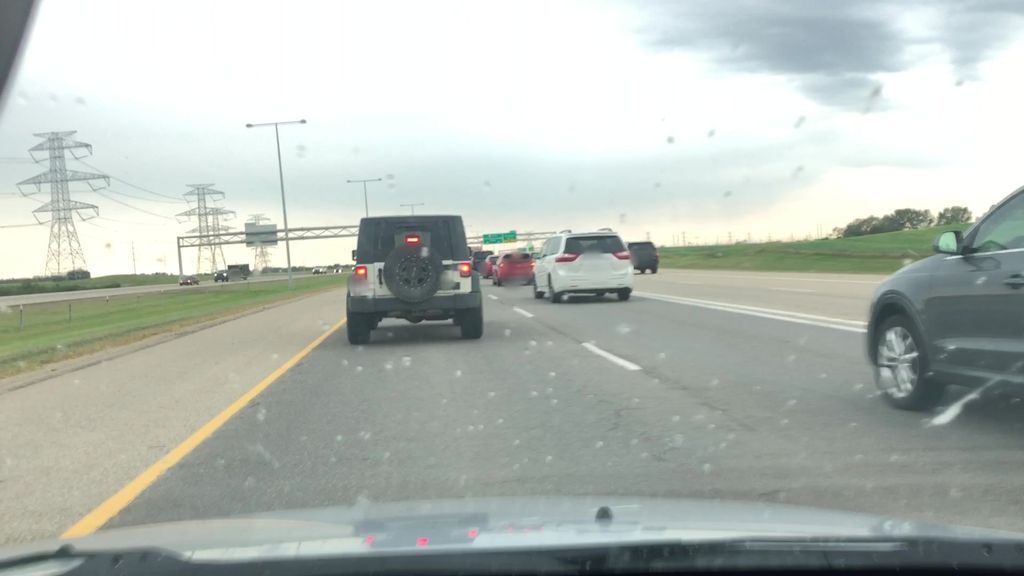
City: edmonton